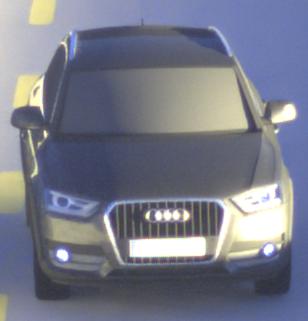
Make: Audi
Model: Q3 1.4 TFSI
Detailed model: Q3 (8U)
Model produced from: 2013/07
Model produced until: 2014/10
Doors: 5
Color: gray
Road condition: dry road
Daytime: sunrise or sunset
Contrast: high contrast